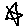
Label: star